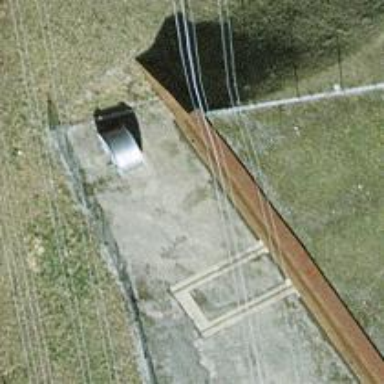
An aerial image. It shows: Insulator used in power equipment.